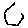
Label: hexagon